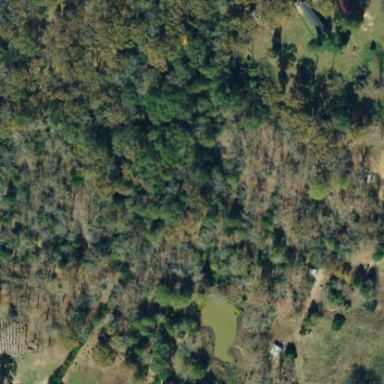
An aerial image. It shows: Mixed woodland area with variety of leaf types and cycles.